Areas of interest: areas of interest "Commercial service"
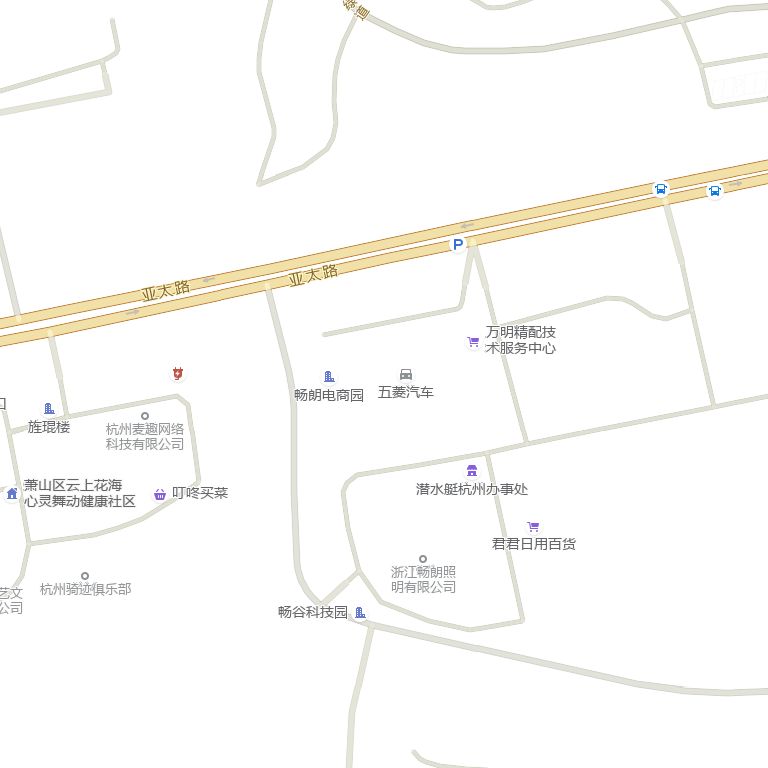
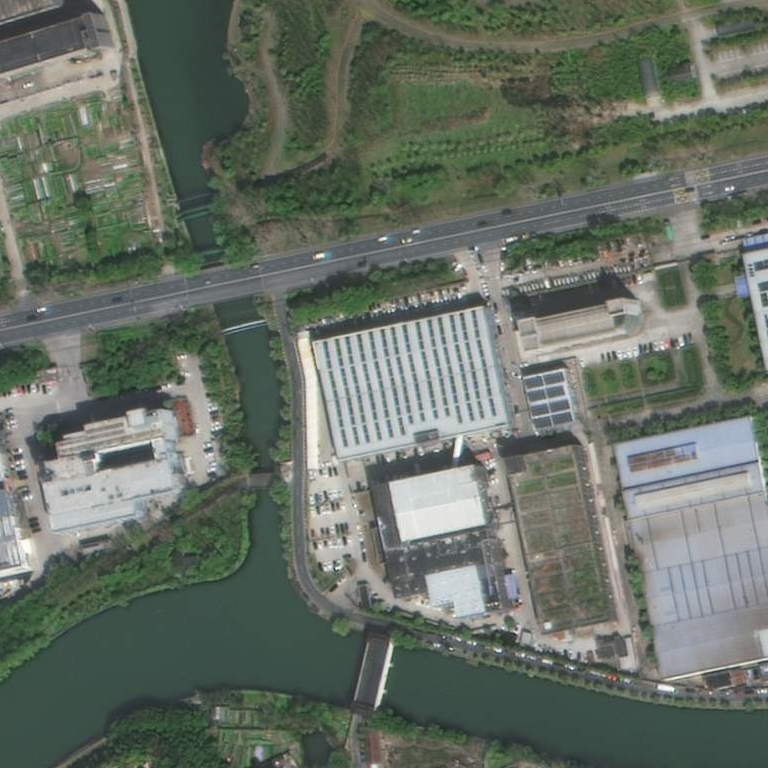